Question: I am calculating hypothetical weighted average income by zip code. There are ~1,000 different zip codes, and I'd like to easily drag the equation for all of them. Each Zip code consists of 6 different incomes and then the number of people at that level within the zip code.
Here is a screen grab of one group.

There are approximately 1,000 of these groups directly below this one. The formula I have used in (C,3) is =(B3/$B$2)*A3. When I use that formula, I can drag it from C3 to C8 and get the correct numbers.
However, if I want to continue moving it down to the next group, I need the value for the total number of people to change with it. If I don't use '$' it will then just divide by the cell directly above it.
How can I structure my formula so that I can drag it down without having to manually enter it each time.
Thanks for your help, and if I am unclear on any details, please let me know.
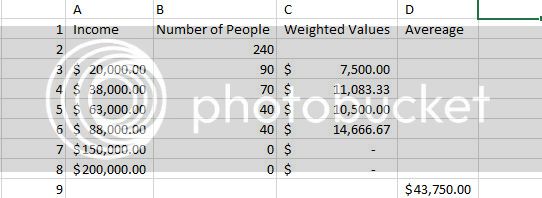
Answer: in column C, you can use
'''
=$A2*$B2/SUMIFS($B:$B,$E:$E,$E2)
'''
You can also do away with column C completely and get your average by zip code with the following formula
'''
=sumproduct(($E:$E=$e8)*($B:$B)*($A:$A))/SUMIFS($B:$B,$E:$E,$E2)
'''